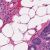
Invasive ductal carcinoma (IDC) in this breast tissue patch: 0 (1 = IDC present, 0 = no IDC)